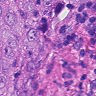
Metastatic tissue present: yes